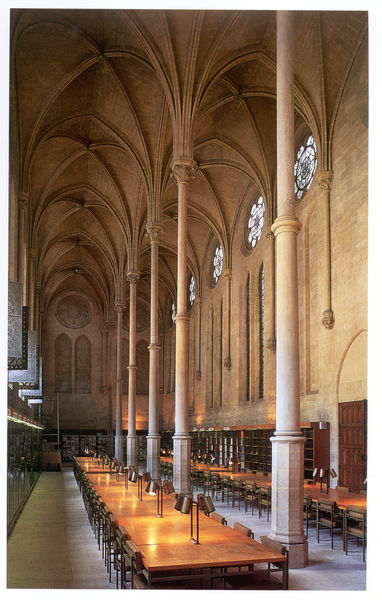
Titel: Saint Martin des Champs (Refektorium)
Künstler: Pierre de Montreuil
Standort: Paris
Institution: Saint Martin des Champs
Schlagwörter: schatten, weiß, ocker, ausschnitt, fenster, glas, grau, holz, lampen, licht, paris, pfeiler, raum, stuhl, stühle, säule, säulen, tisch, tische, tür, dach, beige, regal, wand, architektur, innenraum, kirche, boden, decke, innen, england, gotik, schiff, bücher, türen, türe, pilaster, saal, tafel, detail, glanz, lesen, lichteinfall, hoch, halle, flucht, foto, fotografie, photographie, bögen, wände, eisen, arkade, gewölbe, kloster, rundfenster, dom, scheiben, rippen, gross, altar, bänke, kapitelle, kathedrale, langhaus, kapitell, photo, reihen, kirchenschiff, kreuzrippengewölbe, mittelschiff, anhänger, bündelpfeiler, dienst, dienste, farbfoto, gotisch, kreuzgewölbe, kreuzgrat, kreuzgratgewölbe, obergaden, rosette, seitenschiff, spitzbogen, spitzbögen, ionisch, hilfe, kirchenraum, achse, bibliothek, regale, abendmahl, studieren, basis, vorlagen, korinthisch, schaft, verzierungen, grat, rosetten, masswerk, basilika, lehre, lisenen, korintisch, rondell, kriche, romanisch, lisene, säulenschäfte, sakraler raum, hallenkirche, dack, fensterrose, neogotik, neugotik, neugotisch, universität, tragend, radfenster, rossette, neogotisch, dominikaner, epoche, zweischiffig, lichtgaden, gurtbogen, gurtbögen, bettelorden, refektorium, lesesaal, rosete, fensterrosen, kathetrale, oxford, abhänger, bibliothekssaal, bibliotèque nationale, cambridge, fotofotografie, haupfschiff, kapitelsaal, leselampen, leseraum, lesetische, oxforf, stüze, stüzen, tischlampen, tosch